Field crop: tomato
Growth stage: 1
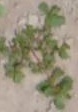
Species: portulaca